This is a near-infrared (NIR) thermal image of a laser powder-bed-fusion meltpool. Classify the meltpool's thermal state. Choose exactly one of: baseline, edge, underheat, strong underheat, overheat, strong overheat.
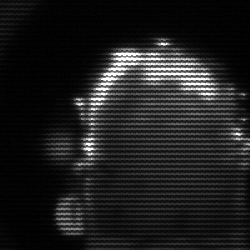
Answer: baseline